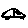
Label: car